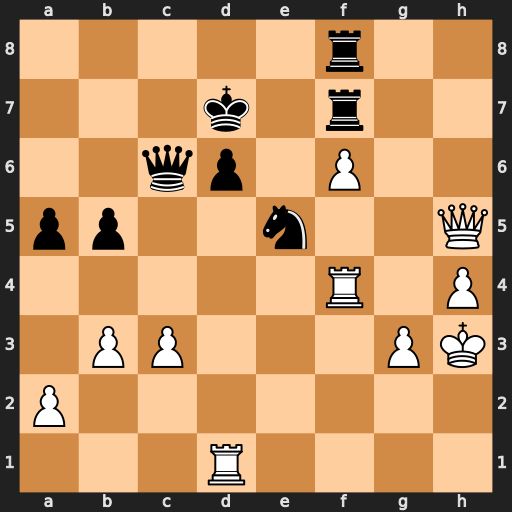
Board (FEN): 5r2/3k1r2/2qp1P2/pp2n2Q/5R1P/1PP3PK/P7/3R4
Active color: w
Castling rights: -
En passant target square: -
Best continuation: Qxe5 Qh1+ Rxh1